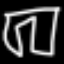
Label: pants